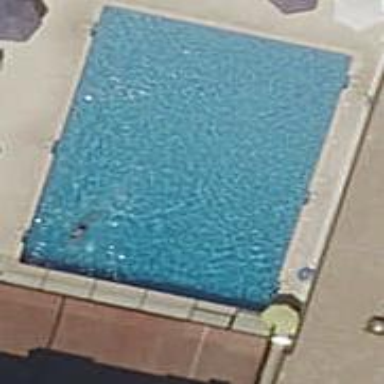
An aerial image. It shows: Swimming pool located in leisure land.